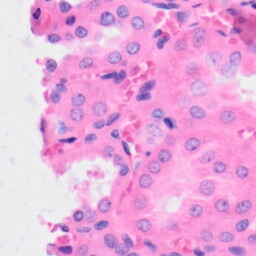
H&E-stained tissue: Kidney